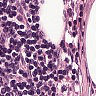
Metastatic tissue present: no